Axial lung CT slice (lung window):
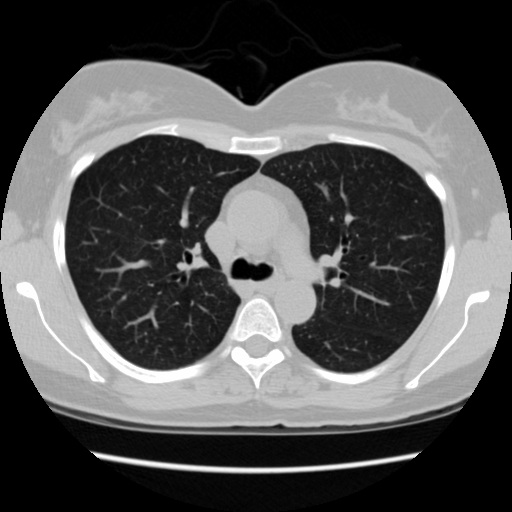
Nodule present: no